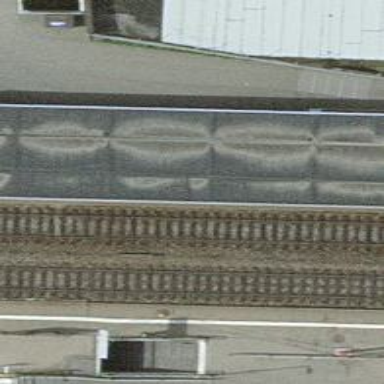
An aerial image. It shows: Railway halt.